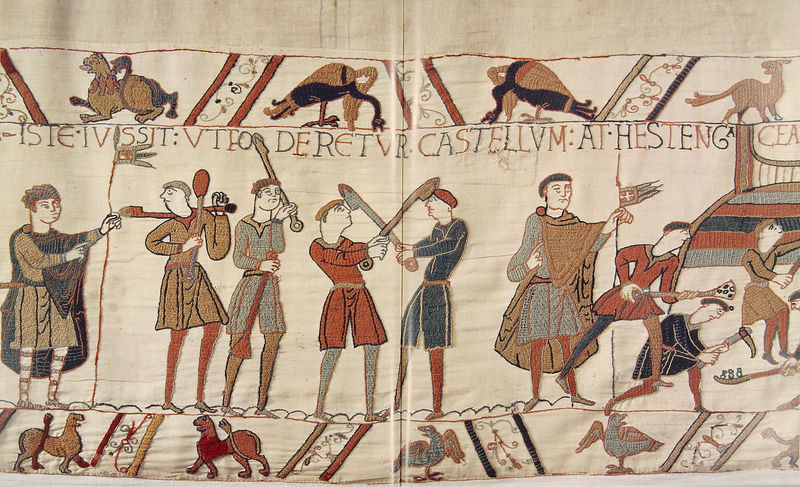
Titel: Teppich von Bayeux
Institution: Bayeux, Städtisches Museum
Schlagwörter: adler, blau, kampf, kämpfer, vogel, menschen, braun, frankreich, grau, männer, szene, rot, teppich, alt, band, bild, vögel, stickerei, stoff, england, arbeit, bauern, schrift, fahnen, fahne, flagge, arbeiter, figuren, krieg, schlacht, soldaten, gobelin, schwert, schwerter, text, waffen, ritter, werkzeug, leintuch, axt, mittelalter, krieger, greif, löwe, flaggen, keule, zelt, wilhelm, latein, standarten, eroberer, pfauen, textilie, keulen, stickarbeit, lehnsherr, bayeux, hastings, teppich von bayeux, kampf keule greifen vögel ritter, castellum, lehnsherren